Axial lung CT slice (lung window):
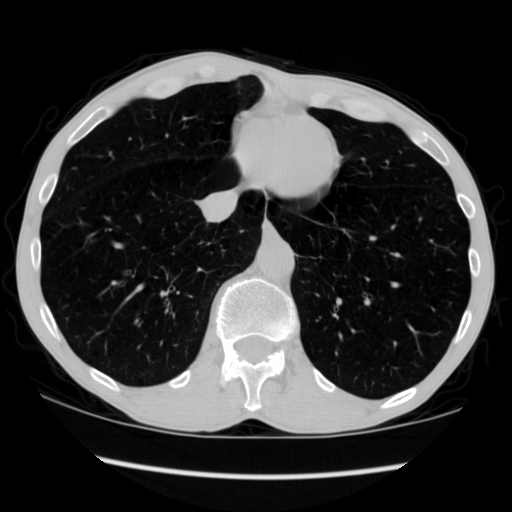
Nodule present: no